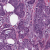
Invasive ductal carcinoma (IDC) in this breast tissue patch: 1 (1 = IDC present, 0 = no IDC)